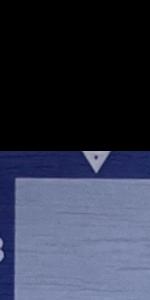
Label: Empty